Brain MRI, t2w sequence, axial 2D slice.
Patient: age 35, sex F, weight 95 kg, height 1.95 m
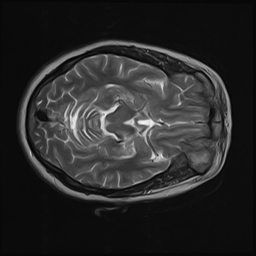